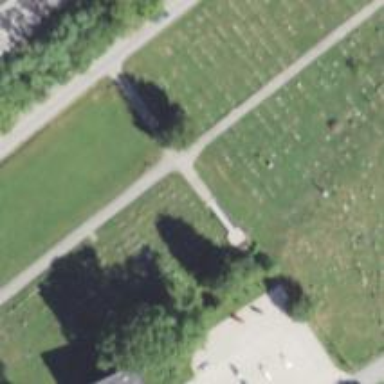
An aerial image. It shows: Historic memorial.